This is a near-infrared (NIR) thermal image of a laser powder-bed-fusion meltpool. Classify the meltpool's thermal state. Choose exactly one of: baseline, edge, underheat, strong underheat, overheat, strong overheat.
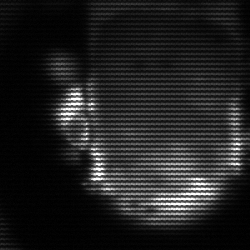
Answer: baseline